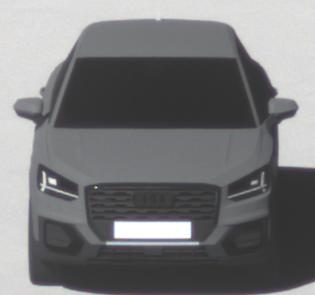
Make: Audi
Model: Q2
Model produced from: 2016
Model produced until: 2020
Doors: 5
Color: gray
Road condition: dry road
Daytime: morning or afternoon
Contrast: high contrast